Question: i just made this example for the sake of my question.
'''
public MyScreen()
{
setTitle("GridFieldManager");
GridFieldManager grid2 = new GridFieldManager(1,2,GridFieldManager.FIXED_SIZE);
add(grid2);
String[] choice={"1","2","0"};
ObjectChoiceField menu=new ObjectChoiceField(null,choice);
//grid.add(lol);
grid2.add(new LabelField("Productos_",NON_FOCUSABLE));
grid2.add(menu);
}
'''
For some reason i still can focus the labelfield even when i said it was non focusable ('Field.NON_FOCUSABLE').
Note: Just to let you know, i'm using a label + objectchoicefield so i can have total control of the properties of that label, since i found troublesome changing the color and font from the label that objectchoicefield has.
In this picture you can see how the focus is on the 'LabelField'. i just want to focus the objectchoicefield list.

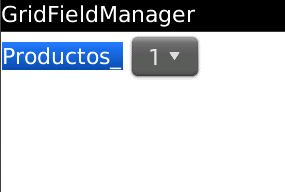
Answer: Honestly, to me, this seems like a bug. I don't think it should work this way. However, at this point, nothing in older BlackBerry Java devices is going to be fixed, so we just have to work around it.
The problem is that you have set your 'LabelField' to be non-focusable, but the device is ignoring that. It is opening your screen with focus on the 'GridFieldManager', which just puts focus on its first field (the label). If the user moves focus onto the choice field, you won't be able to get focus to the label field. But, I'm sure you don't want the screen opening with focus on something non-focusable.
You can either just set focus manually to the choice field:
'''
//grid.add(lol);
grid2.add(new LabelField("Productos_", NON_FOCUSABLE));
grid2.add(menu);
menu.setFocus();
'''
or, if you want to handle this more generically, you can write your own method to initialize the focus to the first field that's really focusable:
'''
public class LabelFocusScreen extends MainScreen {
public LabelFocusScreen() {
super(MainScreen.VERTICAL_SCROLL | MainScreen.VERTICAL_SCROLLBAR);
setTitle("GridFieldManager");
GridFieldManager grid2 = new GridFieldManager(1,2,GridFieldManager.FIXED_SIZE);
add(grid2);
String[] choice={"1","2","0"};
ObjectChoiceField menu=new ObjectChoiceField(null,choice);
//grid.add(lol);
grid2.add(new LabelField("Productos_", NON_FOCUSABLE));
grid2.add(menu);
initializeFocus(this);
}
/** @return true if focus was set within the given field */
private boolean initializeFocus(Field f) {
boolean focusSet = false;
if (f instanceof Manager) {
Manager m = (Manager)f;
// loop over all child fields, recursively
for (int i = 0; i < m.getFieldCount(); i++) {
if (initializeFocus(m.getField(i))) {
focusSet = true;
break;
}
}
} else if (f.isFocusable()) {
f.setFocus();
focusSet = true;
}
return focusSet;
}
}
'''
Both solutions should work for you.
'LabelField'
---
## Update:
If you also want to be able to set focus back to 'grid2' later (after the screen first appears), you can also call my 'initializeFocus()' method again, to prevent any more problems with the non-focusable label gaining focus.
For example, make your screen 'implement FocusChangeListener', and then in its constructor:
'''
grid2.add(new LabelField("Productos_", NON_FOCUSABLE));
grid2.add(menu);
grid2.setFocusListener(this);
'''
where the focus listener implementation includes this new method (in your screen class):
'''
public void focusChanged(Field f, int event) {
if (event == FocusChangeListener.FOCUS_GAINED) {
initializeFocus(f);
}
}
'''
This will allow 'initializeFocus()' to be called for the 'grid2' manager object, if focus is later set back to it. Calling 'initializeFocus()', passing the grid field manager as the argument, will correctly set focus to its first field.